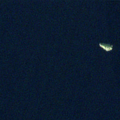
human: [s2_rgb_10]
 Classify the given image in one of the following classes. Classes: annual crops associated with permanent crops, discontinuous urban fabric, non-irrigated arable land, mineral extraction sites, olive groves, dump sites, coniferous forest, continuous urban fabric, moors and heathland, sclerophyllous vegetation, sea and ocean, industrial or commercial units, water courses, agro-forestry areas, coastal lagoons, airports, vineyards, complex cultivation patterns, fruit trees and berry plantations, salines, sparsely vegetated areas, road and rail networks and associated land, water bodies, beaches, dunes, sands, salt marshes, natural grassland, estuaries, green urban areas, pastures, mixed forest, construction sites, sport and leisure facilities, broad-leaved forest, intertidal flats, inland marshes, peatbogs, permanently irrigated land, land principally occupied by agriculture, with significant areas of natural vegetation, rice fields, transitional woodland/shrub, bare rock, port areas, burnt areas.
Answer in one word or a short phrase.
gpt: water bodies